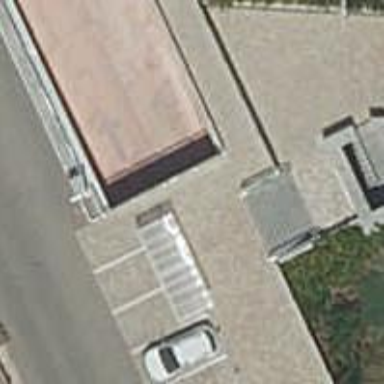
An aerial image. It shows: Parking entrance.